Question: I have seen that google music is using one image for all the small images used in google Music website
<URL>

i want to know whats the advantage of it. It would be very difficult to mark the position coordinates of small images
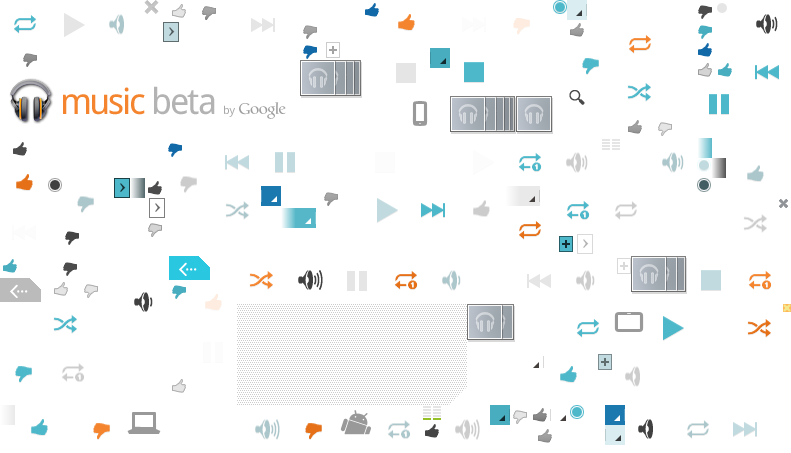
Answer: It reduces the number of HTTP requests that the client has to make to the server. Generally this speeds load time.
Yahoo provides a good set of <URL>. This is part of their first rule.
Setting up all of the indexes for the locations is time consuming, but it only has to be done once by the developer and then every single page load requires less HTTP requests. Specifically, in this case, 1 request rather than several dozen for all of the little images.